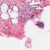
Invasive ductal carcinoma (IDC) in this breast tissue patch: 0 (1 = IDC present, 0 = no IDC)